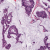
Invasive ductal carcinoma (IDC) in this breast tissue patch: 1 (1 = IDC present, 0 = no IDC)